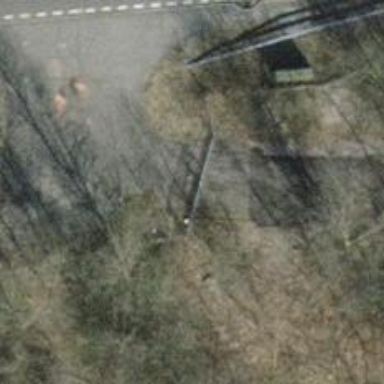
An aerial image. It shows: Gate.